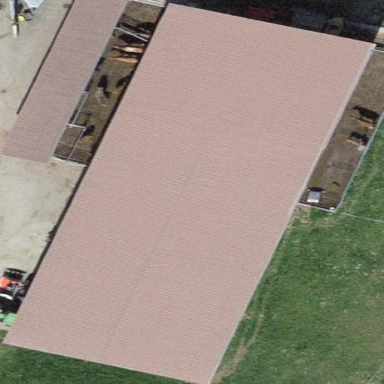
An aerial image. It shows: Farm auxiliary building.